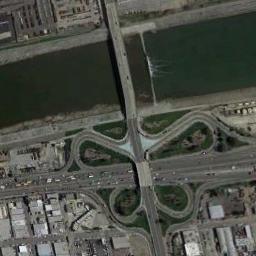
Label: bridge